Question: I've found some similar questions to this but none of the solutions matched my situation, and most were in objective-c which I don't know.
I'm trying to create a timer with minutes and seconds but I can't figure out how to wire up my second component.
This is what I have so far:

'''
class TimeViewController: UIViewController, UIPickerViewDelegate {
@IBOutlet weak var timeSegueLabel: UILabel!
let minutes = Array(0...9)
let seconds = Array(0...59)
func numberOfComponentsInPickerView(pickerView: UIPickerView) -> Int {
return 2
}
func pickerView(pickerView: UIPickerView, numberOfRowsInComponent component: Int) -> Int {
return minutes.count
}
func pickerView(pickerView: UIPickerView, titleForRow row: Int, forComponent component: Int) -> String! {
return String(minutes[row])
}
override func viewDidLoad() {
super.viewDidLoad()
}
}
'''
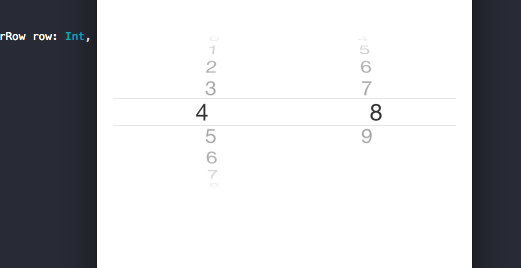
Answer: Thanks to @Bluehound for pointing me in the right direction. I had to look at some <URL> on GitHub to find out exactly how to do it, this is the answer I was looking for:
'''
class TimeViewController: UIViewController, UIPickerViewDelegate {
@IBOutlet weak var timeSegueLabel: UILabel!
let minutes = Array(0...9)
let seconds = Array(0...59)
var recievedString: String = ""
func numberOfComponentsInPickerView(pickerView: UIPickerView) -> Int {
return 2
}
func pickerView(pickerView: UIPickerView, numberOfRowsInComponent component: Int) -> Int {
//row = [repeatPickerView selectedRowInComponent:0];
var row = pickerView.selectedRowInComponent(0)
println("this is the pickerView\(row)")
if component == 0 {
return minutes.count
}
else {
return seconds.count
}
}
func pickerView(pickerView: UIPickerView, titleForRow row: Int, forComponent component: Int) -> String! {
if component == 0 {
return String(minutes[row])
} else {
return String(seconds[row])
}
}
override func viewDidLoad() {
super.viewDidLoad()
timeSegueLabel.text = recievedString
}
override func didReceiveMemoryWarning() {
super.didReceiveMemoryWarning()
}
'''